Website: crate-barrel
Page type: address-validator
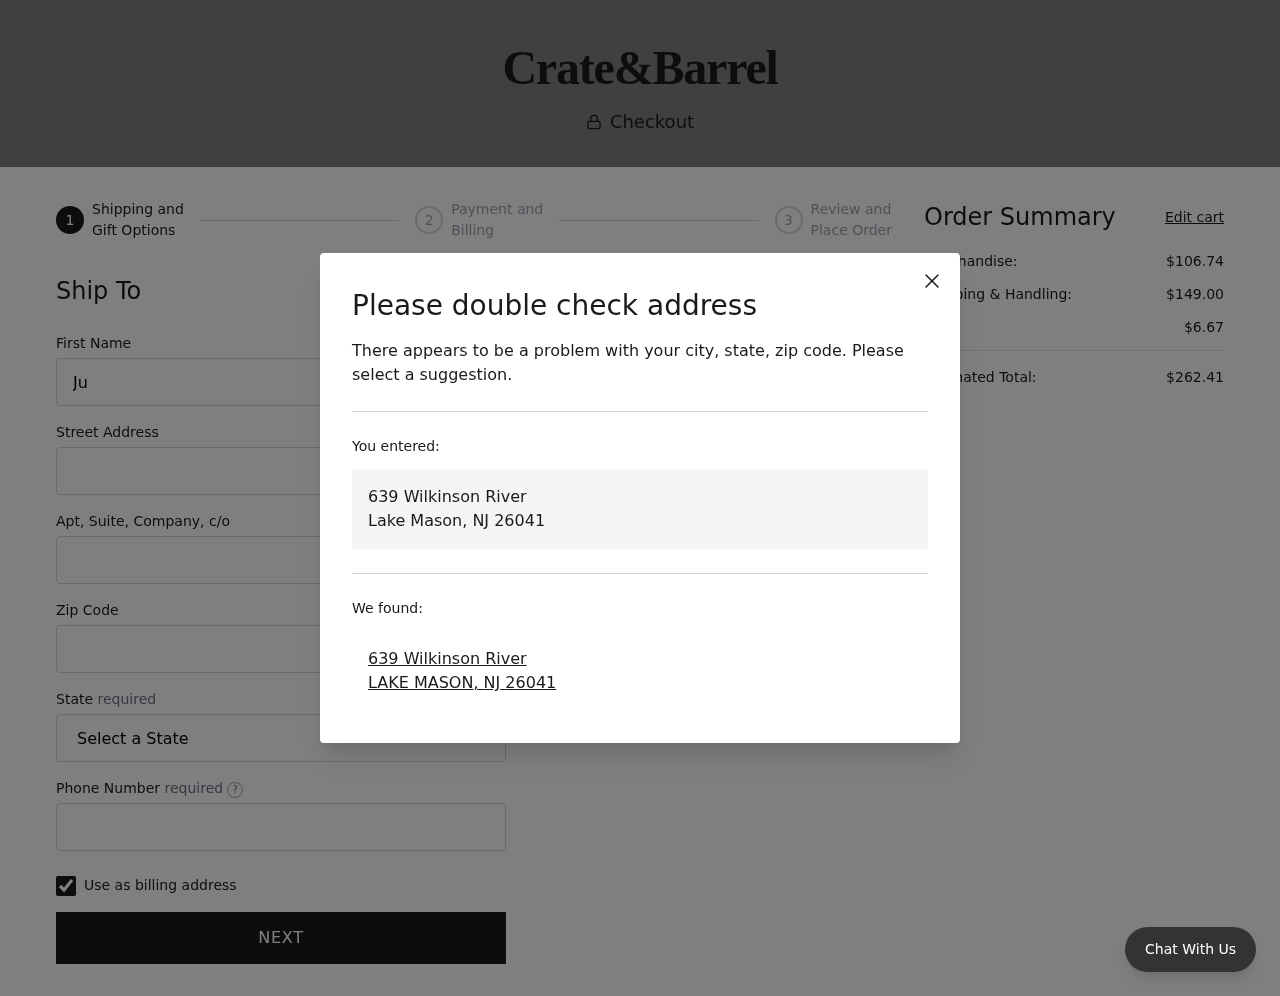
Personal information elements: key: PII_CITY
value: Lake Mason
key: PII_CITY
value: LAKE MASON
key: PII_FIRSTNAME
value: Julia
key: PII_PHONE
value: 4755963200
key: PII_POSTCODE
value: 26041
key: PII_STATE
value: New Jersey
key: PII_STATE_ABBR
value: NJ
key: PII_STREET
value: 639 Wilkinson River
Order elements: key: ORDER_SUBTOTAL
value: $106.74
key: ORDER_SHIPPING_COST
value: $149.00
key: ORDER_TAX
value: $6.67
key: ORDER_TOTAL
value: $262.41